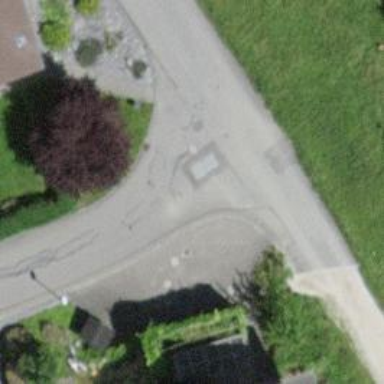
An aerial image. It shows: Residential road with asphalt surface.